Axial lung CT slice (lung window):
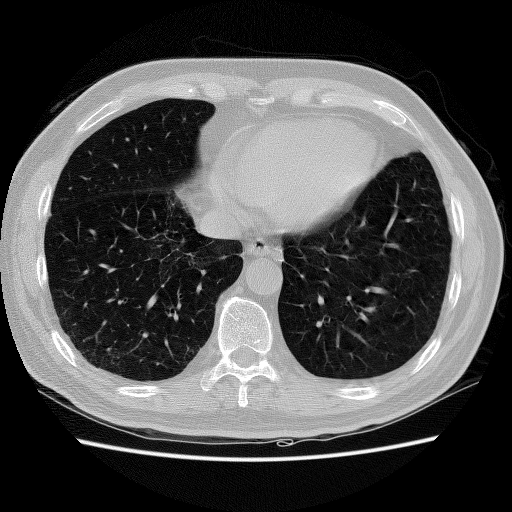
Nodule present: no